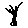
Label: line